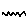
Label: zigzag